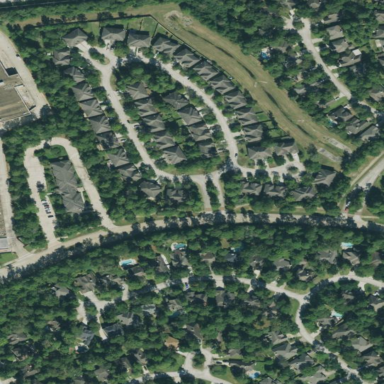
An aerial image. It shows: Residential neighbourhood.